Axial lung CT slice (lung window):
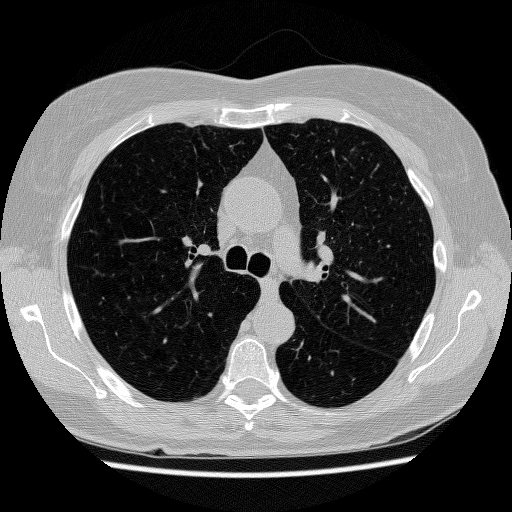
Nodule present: no